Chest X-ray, AP view. Patient: 46 years old, sex M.
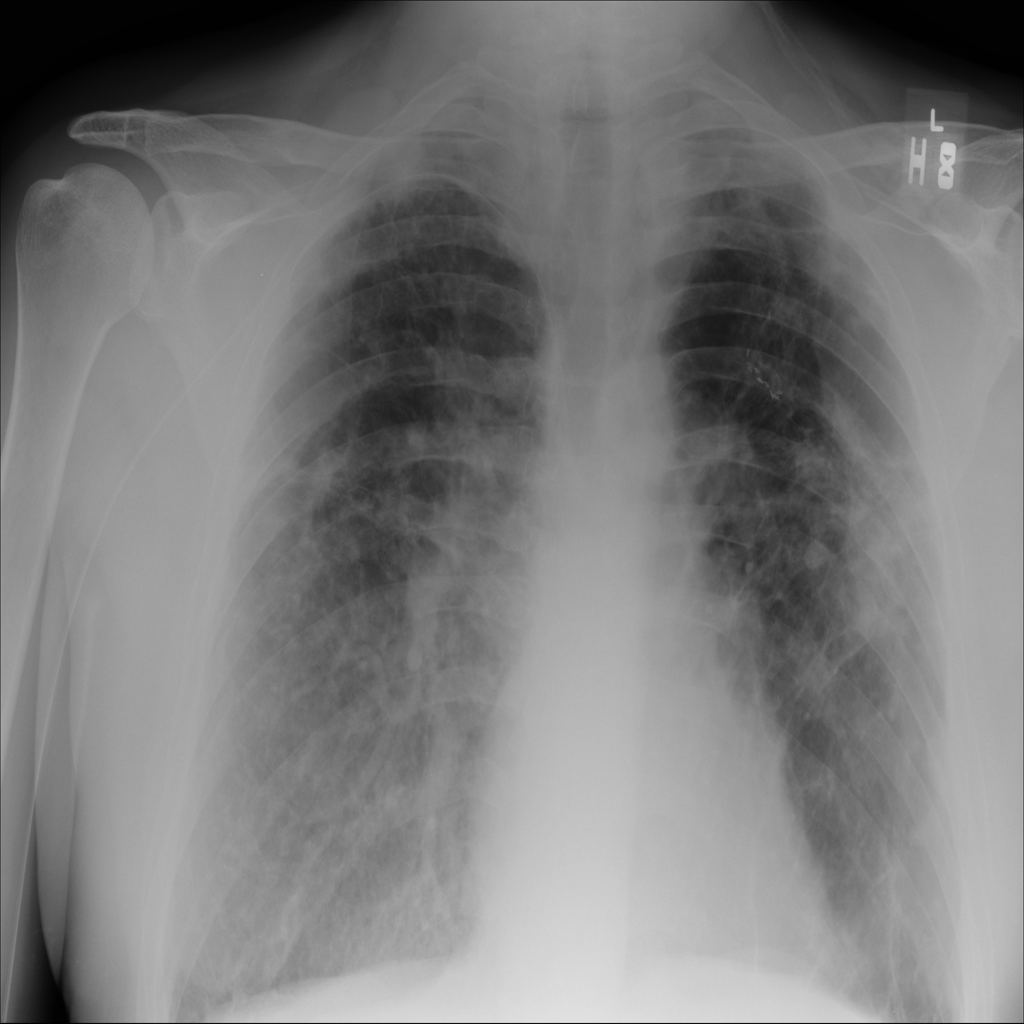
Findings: Fibrosis